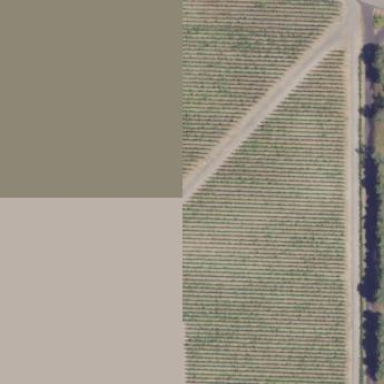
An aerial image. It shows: Vineyard growing grapes.